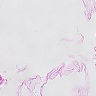
Metastatic tissue present: no